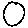
Label: circle